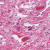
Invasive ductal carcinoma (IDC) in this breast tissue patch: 0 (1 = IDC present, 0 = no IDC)